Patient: sex M, age 47
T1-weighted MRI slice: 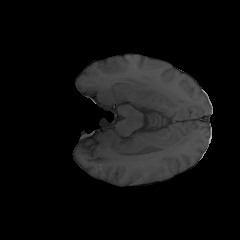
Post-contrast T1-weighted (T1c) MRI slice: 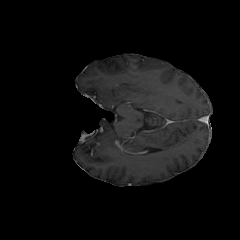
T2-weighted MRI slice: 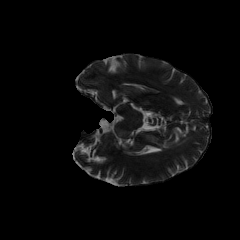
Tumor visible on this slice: yes
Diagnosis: Astrocytoma, IDH-wildtype
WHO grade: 3